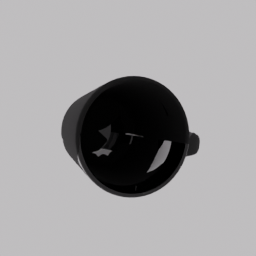
Label: tools